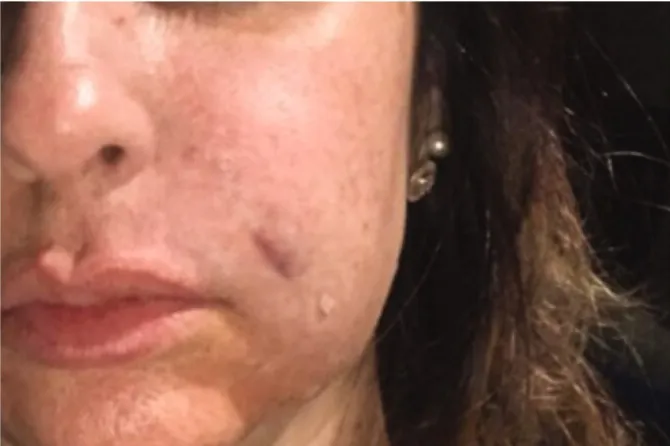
24 September 2018. Immediate post-procedure. Edema in the nasolabial folds with hematoma along the cannula. Skin presented a livedoid aspect.
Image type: medical_photograph (skin_photograph)